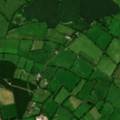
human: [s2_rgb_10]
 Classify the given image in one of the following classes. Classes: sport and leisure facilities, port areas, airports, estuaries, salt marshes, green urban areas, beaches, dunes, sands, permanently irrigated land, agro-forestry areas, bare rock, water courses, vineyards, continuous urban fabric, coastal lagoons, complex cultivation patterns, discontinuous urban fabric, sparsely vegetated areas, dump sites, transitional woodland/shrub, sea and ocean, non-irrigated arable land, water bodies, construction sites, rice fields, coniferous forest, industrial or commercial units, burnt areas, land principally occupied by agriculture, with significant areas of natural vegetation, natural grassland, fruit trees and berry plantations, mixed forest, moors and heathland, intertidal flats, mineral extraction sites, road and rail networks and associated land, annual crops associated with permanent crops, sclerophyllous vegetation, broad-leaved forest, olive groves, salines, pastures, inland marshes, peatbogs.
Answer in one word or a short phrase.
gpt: non-irrigated arable land, pastures, coniferous forest